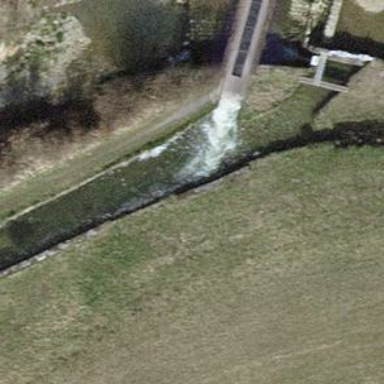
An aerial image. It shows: Aqueduct bridge over drain waterway.